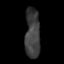
Tissue: skin
Cell type: Epithelial cells
Senescence score: 0.7783
Nuclear area (px): 723
Mean DAPI intensity: 61.952